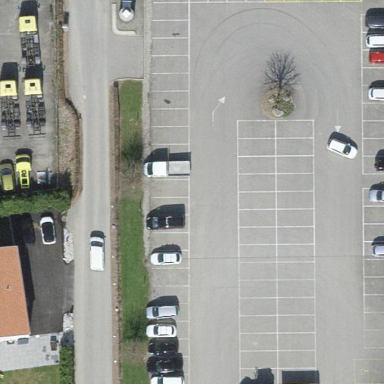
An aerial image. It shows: Parking area with asphalt surface.